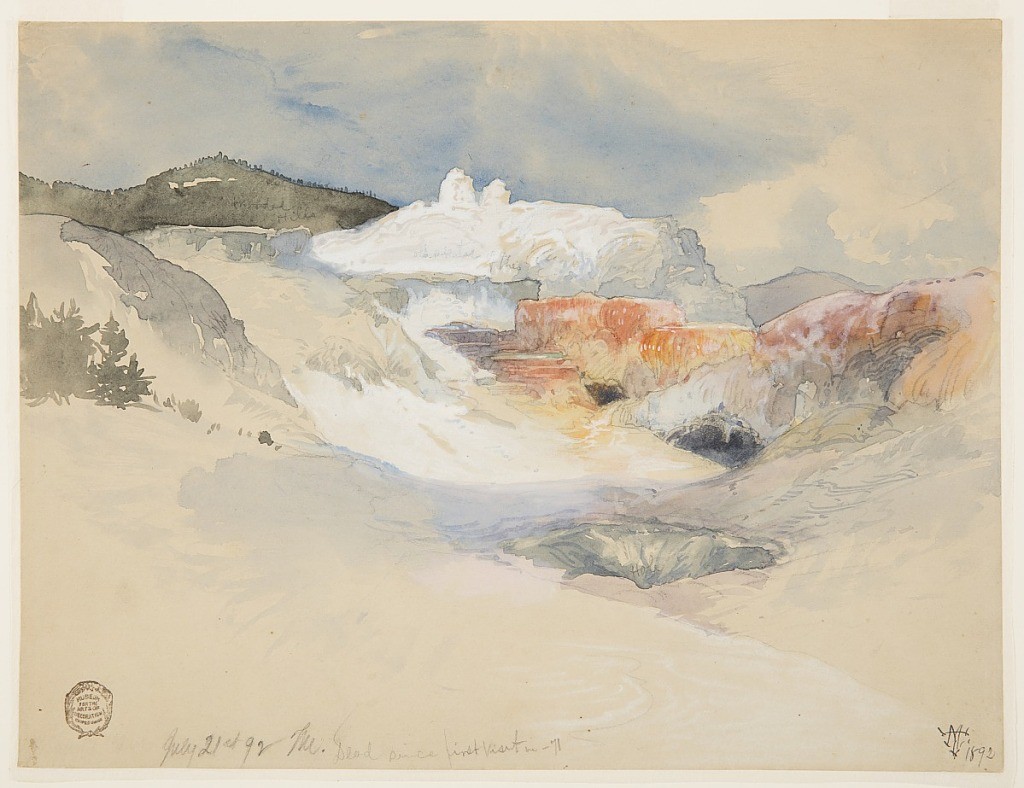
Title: Yellowstone, Hot Springs
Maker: Thomas Moran, American, b. Britain, 1837–1926
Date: July 21, 1892
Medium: Brush and watercolor, white gouache, graphite on light tan wove paper
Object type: Drawing
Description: In the center, a hot spring of water, steam, and salt deposits is rendered in white, red and yellow tones. At left, in the distance, a wooded mountain under a deep blue sky.